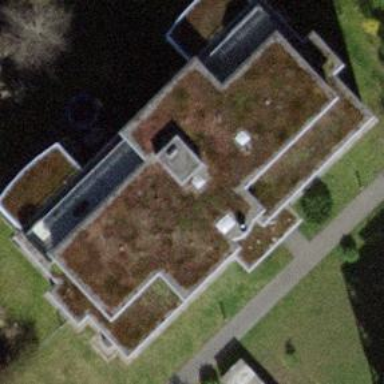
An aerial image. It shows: Flat-roofed building.